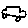
Label: car